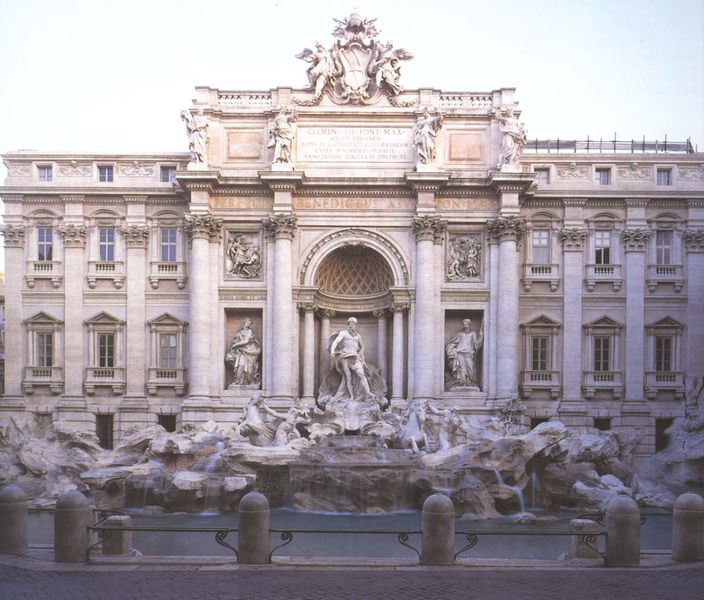
Titel: Fontana di Trevi (Trevibrunnen)
Künstler: Niccoló Salvi
Standort: Rom, Palazzo Poli (EU - I - Latium)
Schlagwörter: himmel, wasser, weiß, frauen, fenster, männer, säulen, gebäude, haus, schloss, architektur, stein, horizont, brunnen, statue, schrift, fassade, figuren, inschrift, ornamente, geländer, plastik, pfosten, foto, fotografie, nische, palast, balustrade, text, rom, wappen, skulpturen, baldachin, fontaine, muschel, römisch, monument, tempelfront, palat, wappem, trevi, fontane, opalast